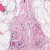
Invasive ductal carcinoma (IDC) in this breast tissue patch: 0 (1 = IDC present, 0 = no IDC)